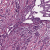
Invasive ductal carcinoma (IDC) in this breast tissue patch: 1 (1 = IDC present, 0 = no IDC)